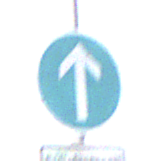
Verkehrszeichen: VorgeschriebeneFahrtrichtungGeradeaus
Zusatzzeichen unten: BesondereFahrzeugeUndTransportgueter12
Umgebung: Outdoor, Nature
Tageszeit: SunriseSunset
Wetter: PartlyCloudy
Licht: Natural
Jahreszeit: NotSpecified
Kontrast: LowContrast